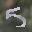
Label: 5